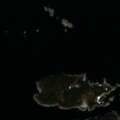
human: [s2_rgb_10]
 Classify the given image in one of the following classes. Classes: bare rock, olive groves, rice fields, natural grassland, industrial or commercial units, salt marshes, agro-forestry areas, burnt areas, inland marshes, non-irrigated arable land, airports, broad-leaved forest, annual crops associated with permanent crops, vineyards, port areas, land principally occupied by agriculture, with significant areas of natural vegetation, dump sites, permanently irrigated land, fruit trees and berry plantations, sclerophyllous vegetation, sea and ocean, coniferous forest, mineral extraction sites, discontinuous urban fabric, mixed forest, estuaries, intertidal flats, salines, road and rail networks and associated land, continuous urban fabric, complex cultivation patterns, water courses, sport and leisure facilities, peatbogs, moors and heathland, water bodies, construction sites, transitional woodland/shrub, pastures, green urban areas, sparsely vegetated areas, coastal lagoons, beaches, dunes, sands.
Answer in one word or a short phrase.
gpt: coniferous forest, sea and ocean